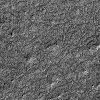
Atmospheric dust classification: not_dusty